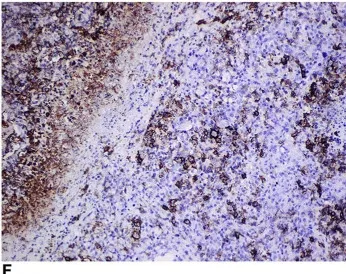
Positive immunostaining for CD30 ,. . 20x).
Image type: pathology (immunostaining)